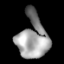
Tissue: lung
Cell type: T cells
Senescence score: 0.1807
Nuclear area (px): 1225
Mean DAPI intensity: 153.934